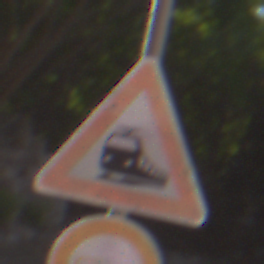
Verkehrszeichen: Bahnuebergang
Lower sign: Ueberholverbot
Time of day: MorningAfternoon
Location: Outdoor (Suburban)
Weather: PartlyCloudy
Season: NotSpecified
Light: Natural